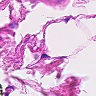
Metastatic tissue present: no